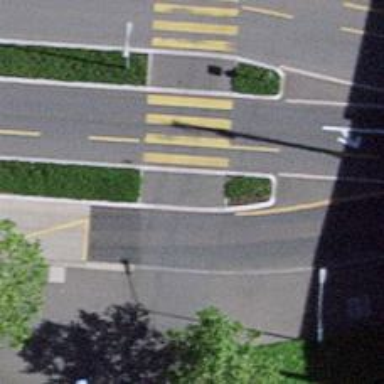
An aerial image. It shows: Traffic calming island.